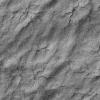
Atmospheric dust classification: not_dusty